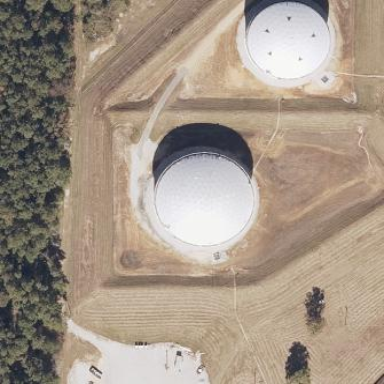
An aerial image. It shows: Storage tank created as man-made structure.